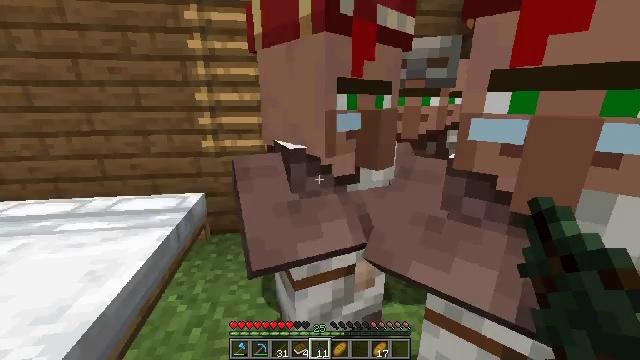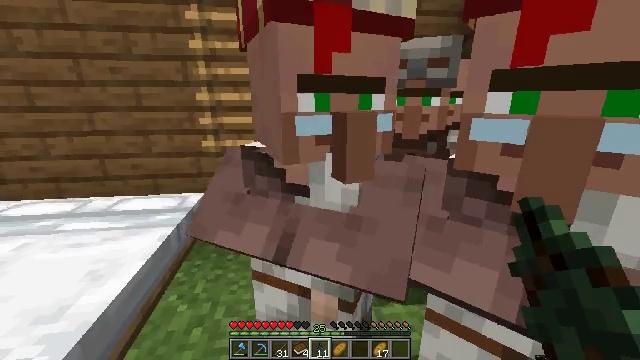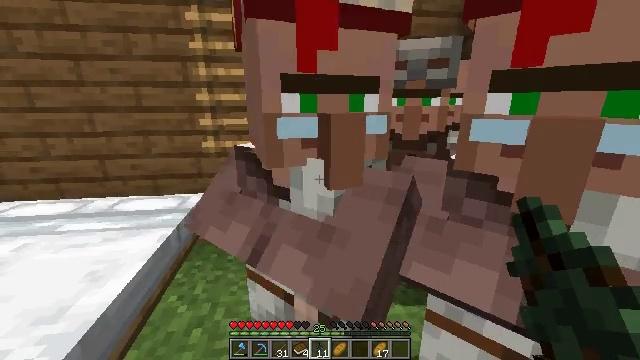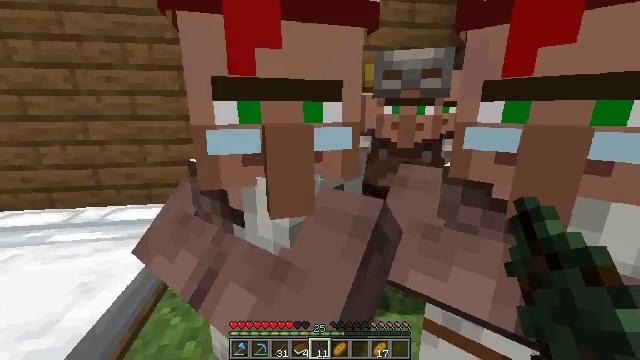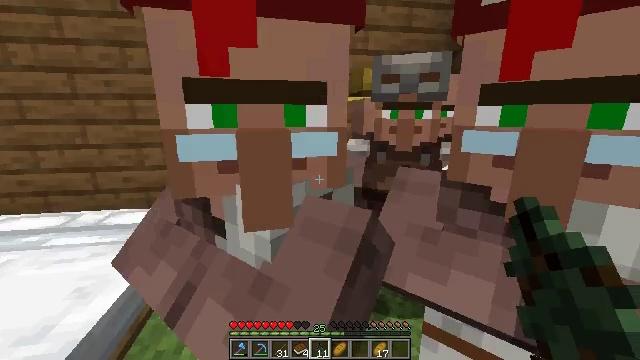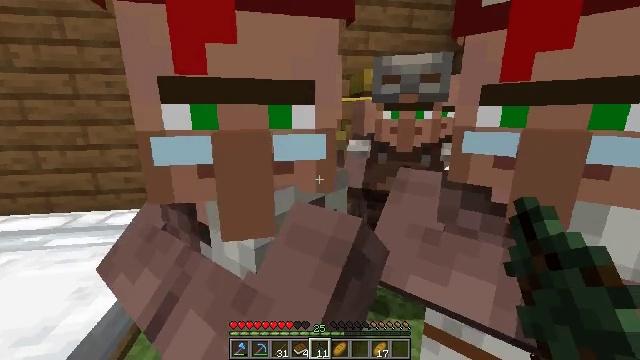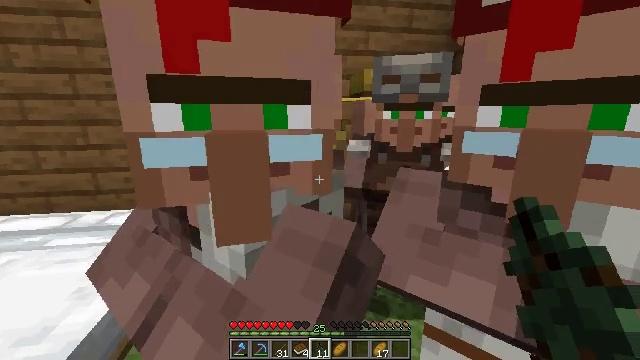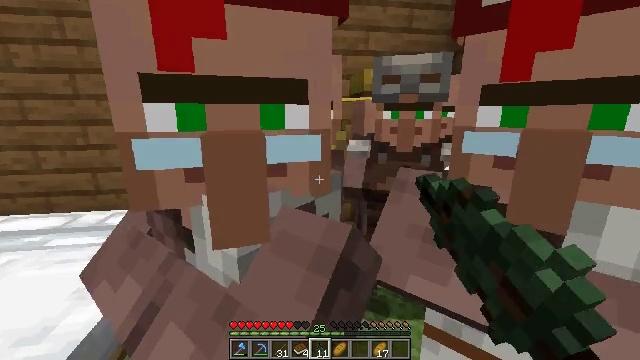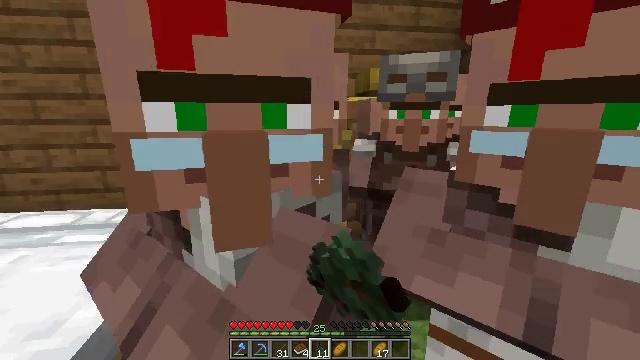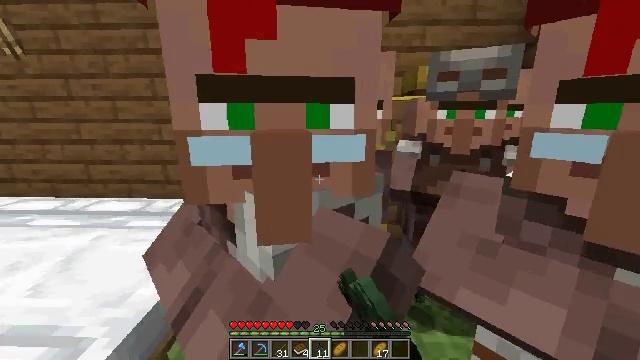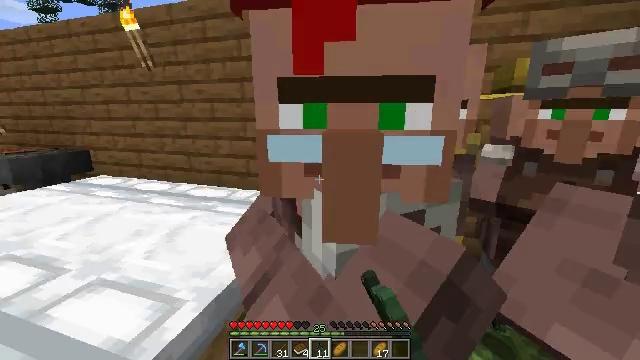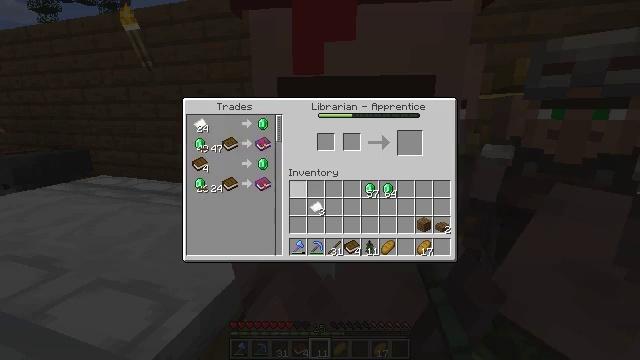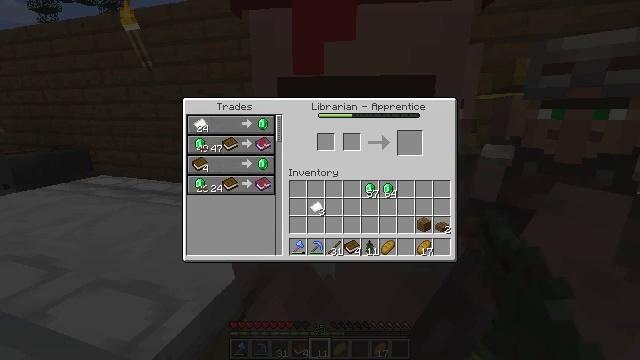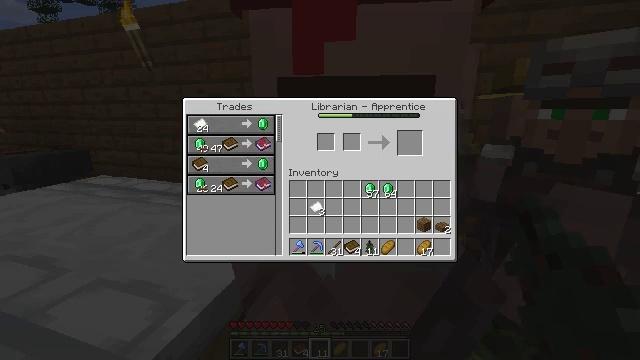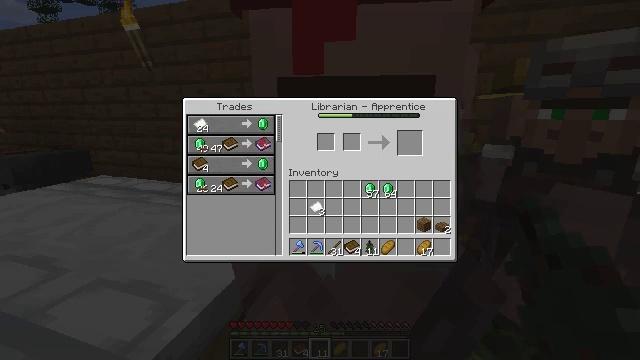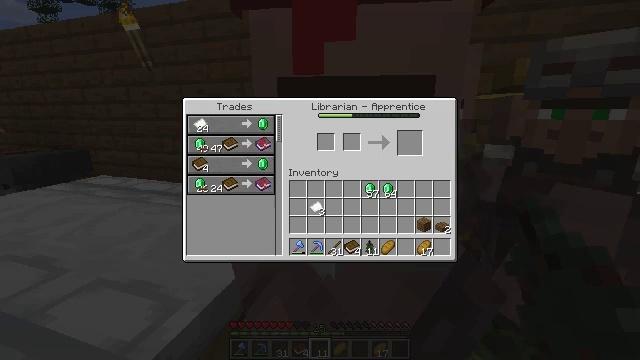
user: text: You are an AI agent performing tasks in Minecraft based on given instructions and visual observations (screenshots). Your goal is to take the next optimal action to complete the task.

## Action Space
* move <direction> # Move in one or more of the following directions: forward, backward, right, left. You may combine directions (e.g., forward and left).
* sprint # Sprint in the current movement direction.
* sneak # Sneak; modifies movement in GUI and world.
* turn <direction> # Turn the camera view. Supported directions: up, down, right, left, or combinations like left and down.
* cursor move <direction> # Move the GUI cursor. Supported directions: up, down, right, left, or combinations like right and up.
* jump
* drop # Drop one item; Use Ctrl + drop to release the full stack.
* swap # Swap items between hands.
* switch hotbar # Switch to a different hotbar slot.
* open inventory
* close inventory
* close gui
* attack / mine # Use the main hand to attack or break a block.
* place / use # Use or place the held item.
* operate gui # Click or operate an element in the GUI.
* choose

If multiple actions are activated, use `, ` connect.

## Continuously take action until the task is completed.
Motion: motion action
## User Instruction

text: Craft a pair of diamond leggings using diamonds.
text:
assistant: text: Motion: no_op
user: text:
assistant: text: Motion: no_op
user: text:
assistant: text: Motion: turn up
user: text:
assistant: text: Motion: no_op
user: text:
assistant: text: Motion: no_op
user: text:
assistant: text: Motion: use / place
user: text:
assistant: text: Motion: use / place
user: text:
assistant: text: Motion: turn left, use / place
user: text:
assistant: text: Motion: turn left
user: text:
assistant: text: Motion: turn left
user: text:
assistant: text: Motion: cursor move left, open gui
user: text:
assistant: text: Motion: cursor move right
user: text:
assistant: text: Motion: no_op
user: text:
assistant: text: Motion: no_op
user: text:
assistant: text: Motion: no_op
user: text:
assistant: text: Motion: cursor move left and up
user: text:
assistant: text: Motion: cursor move left and up
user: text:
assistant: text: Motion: no_op
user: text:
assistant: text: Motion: no_op
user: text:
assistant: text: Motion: no_op
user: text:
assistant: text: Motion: no_op
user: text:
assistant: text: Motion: cursor move left
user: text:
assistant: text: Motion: no_op
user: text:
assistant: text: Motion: no_op
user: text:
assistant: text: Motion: no_op
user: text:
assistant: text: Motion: no_op
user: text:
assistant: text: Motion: no_op
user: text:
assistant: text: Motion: no_op
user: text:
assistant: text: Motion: no_op
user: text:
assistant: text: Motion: no_op